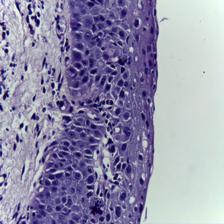
Diagnosis: Normal